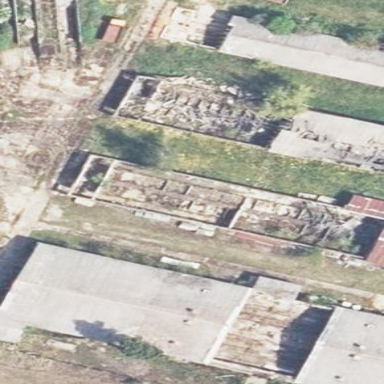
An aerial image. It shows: Collapsed building.